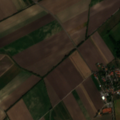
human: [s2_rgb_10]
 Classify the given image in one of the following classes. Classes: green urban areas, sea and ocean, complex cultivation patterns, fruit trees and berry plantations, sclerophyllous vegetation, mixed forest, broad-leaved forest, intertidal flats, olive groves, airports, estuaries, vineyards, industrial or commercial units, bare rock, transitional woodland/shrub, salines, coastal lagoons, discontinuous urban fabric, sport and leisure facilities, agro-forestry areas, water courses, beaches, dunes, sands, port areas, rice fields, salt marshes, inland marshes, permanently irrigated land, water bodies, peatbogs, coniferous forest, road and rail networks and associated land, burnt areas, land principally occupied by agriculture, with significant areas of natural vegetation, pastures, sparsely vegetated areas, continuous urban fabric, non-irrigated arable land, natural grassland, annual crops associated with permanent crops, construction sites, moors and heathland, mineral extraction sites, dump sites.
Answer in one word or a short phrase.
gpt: discontinuous urban fabric, non-irrigated arable land